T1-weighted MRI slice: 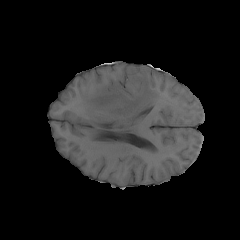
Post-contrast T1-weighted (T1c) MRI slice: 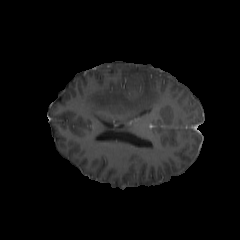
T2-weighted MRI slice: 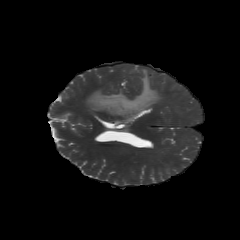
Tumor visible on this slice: yes